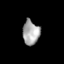
Tissue: skin
Cell type: Epithelial cells
Senescence score: 0.9176
Nuclear area (px): 403
Mean DAPI intensity: 167.367